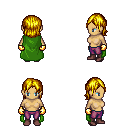
a pixel art fantasy rpg character, female body template, human, tanned skin, green cape, magenta pants, blonde long bangs hairstyle, gold gloves, maroon shoes, four views (front, back, left, right), 2x2 character sprite sheet, small pixel art, hard edges, no anti-aliasing